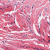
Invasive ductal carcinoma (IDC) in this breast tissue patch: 1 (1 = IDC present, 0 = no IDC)